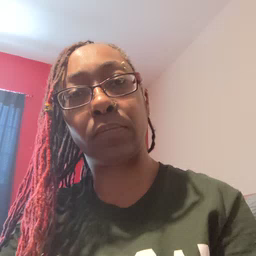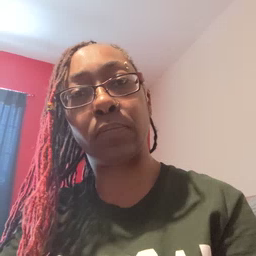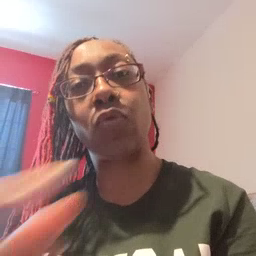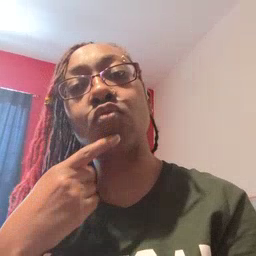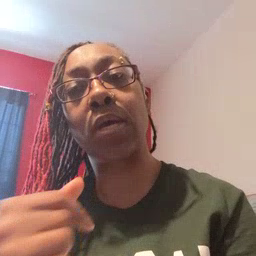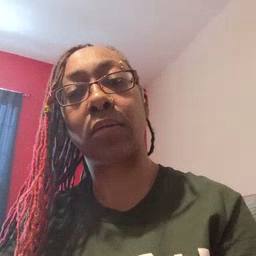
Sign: red